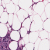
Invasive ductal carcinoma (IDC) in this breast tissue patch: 1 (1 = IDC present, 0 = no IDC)